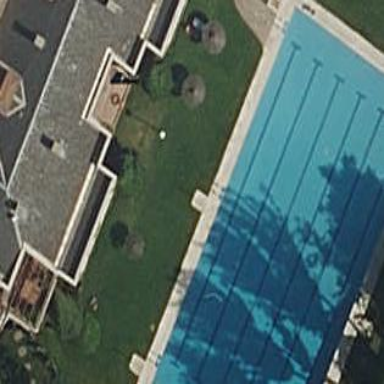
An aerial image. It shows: Swimming pool within leisure land area designed for swimming activities.